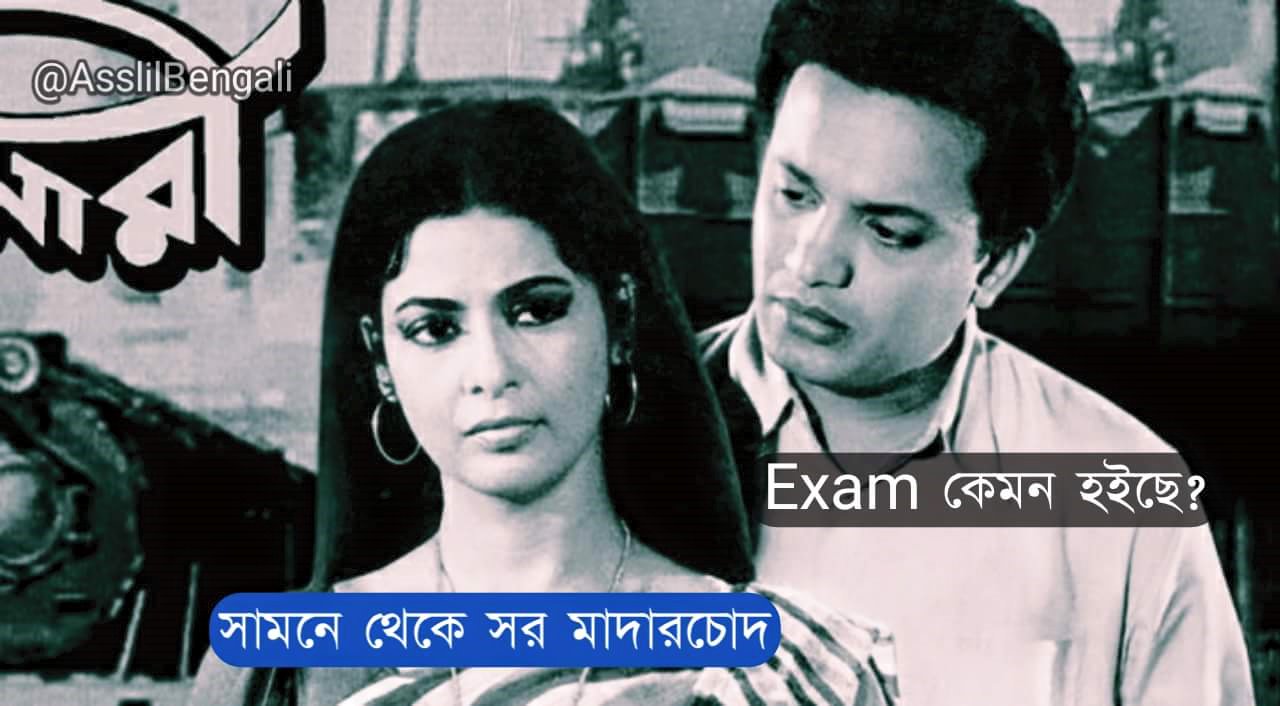
Caption: Exam কেমন হইছে ?    সামনে থেকে সর মাদারচোদ
Label: hate